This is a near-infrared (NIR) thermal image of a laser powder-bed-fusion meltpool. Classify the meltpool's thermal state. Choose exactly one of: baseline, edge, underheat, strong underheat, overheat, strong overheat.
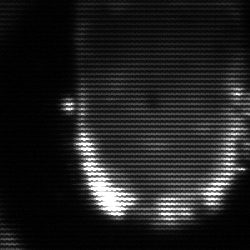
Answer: baseline